Question: How can I set swagger to shown all possible responses?
Now only shows the HTTP 200, but there are more possible responses
I have a global exception handling class and I would like to a global solution.

Nothing, but now i will try some possible solutions.
If i use it:
'''
[ProducesResponseType(200)]
[ProducesResponseType(401)]
[ProducesResponseType(404)]
'''
at controller method it is work and swagger shows more possible responses. But i would like to a global solution
Is there a swagger settings or something else?
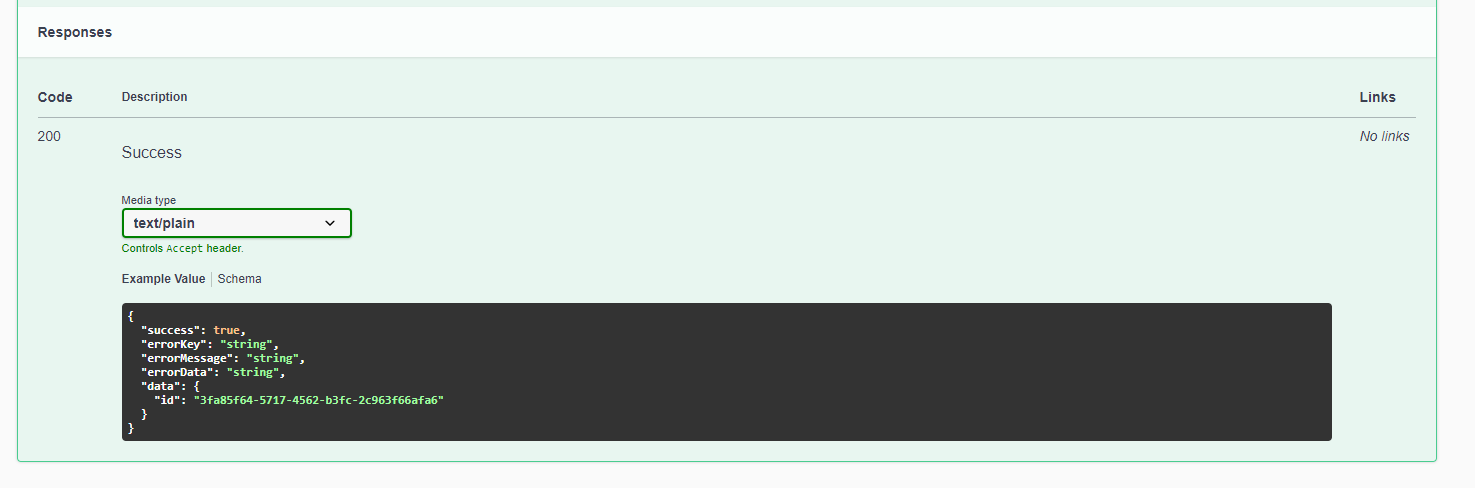
Answer: So <URL> find the correct and beauty solution.
<URL>
<URL>
What i used for general response handling:
/in AddSwaggerGen
'''
options.OperationFilter<GeneralExceptionOperationFilter>();
'''
.
'''
internal class GeneralExceptionOperationFilter : IOperationFilter
{
public void Apply(OpenApiOperation operation, OperationFilterContext context)
{
operation.Responses.Add("401", new OpenApiResponse() { Description = "Unauthorized" });
operation.Responses.Add("403", new OpenApiResponse() { Description = "Forbidden" });
//Example where we filter on specific HttpMethod and define the return model
var method = context.MethodInfo.GetCustomAttributes(true)
.OfType<HttpMethodAttribute>()
.Single();
if (method is HttpDeleteAttribute || method is HttpPostAttribute || method is HttpPatchAttribute || method is HttpPutAttribute)
{
operation.Responses.Add("409", new OpenApiResponse()
{
Description = "Conflict",
Content = new Dictionary<string, OpenApiMediaType>()
{
["application/json"] = new OpenApiMediaType
{
Schema = context.SchemaGenerator.GenerateSchema(typeof(string), context.SchemaRepository)
}
}
});
}
}
}
'''